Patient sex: F
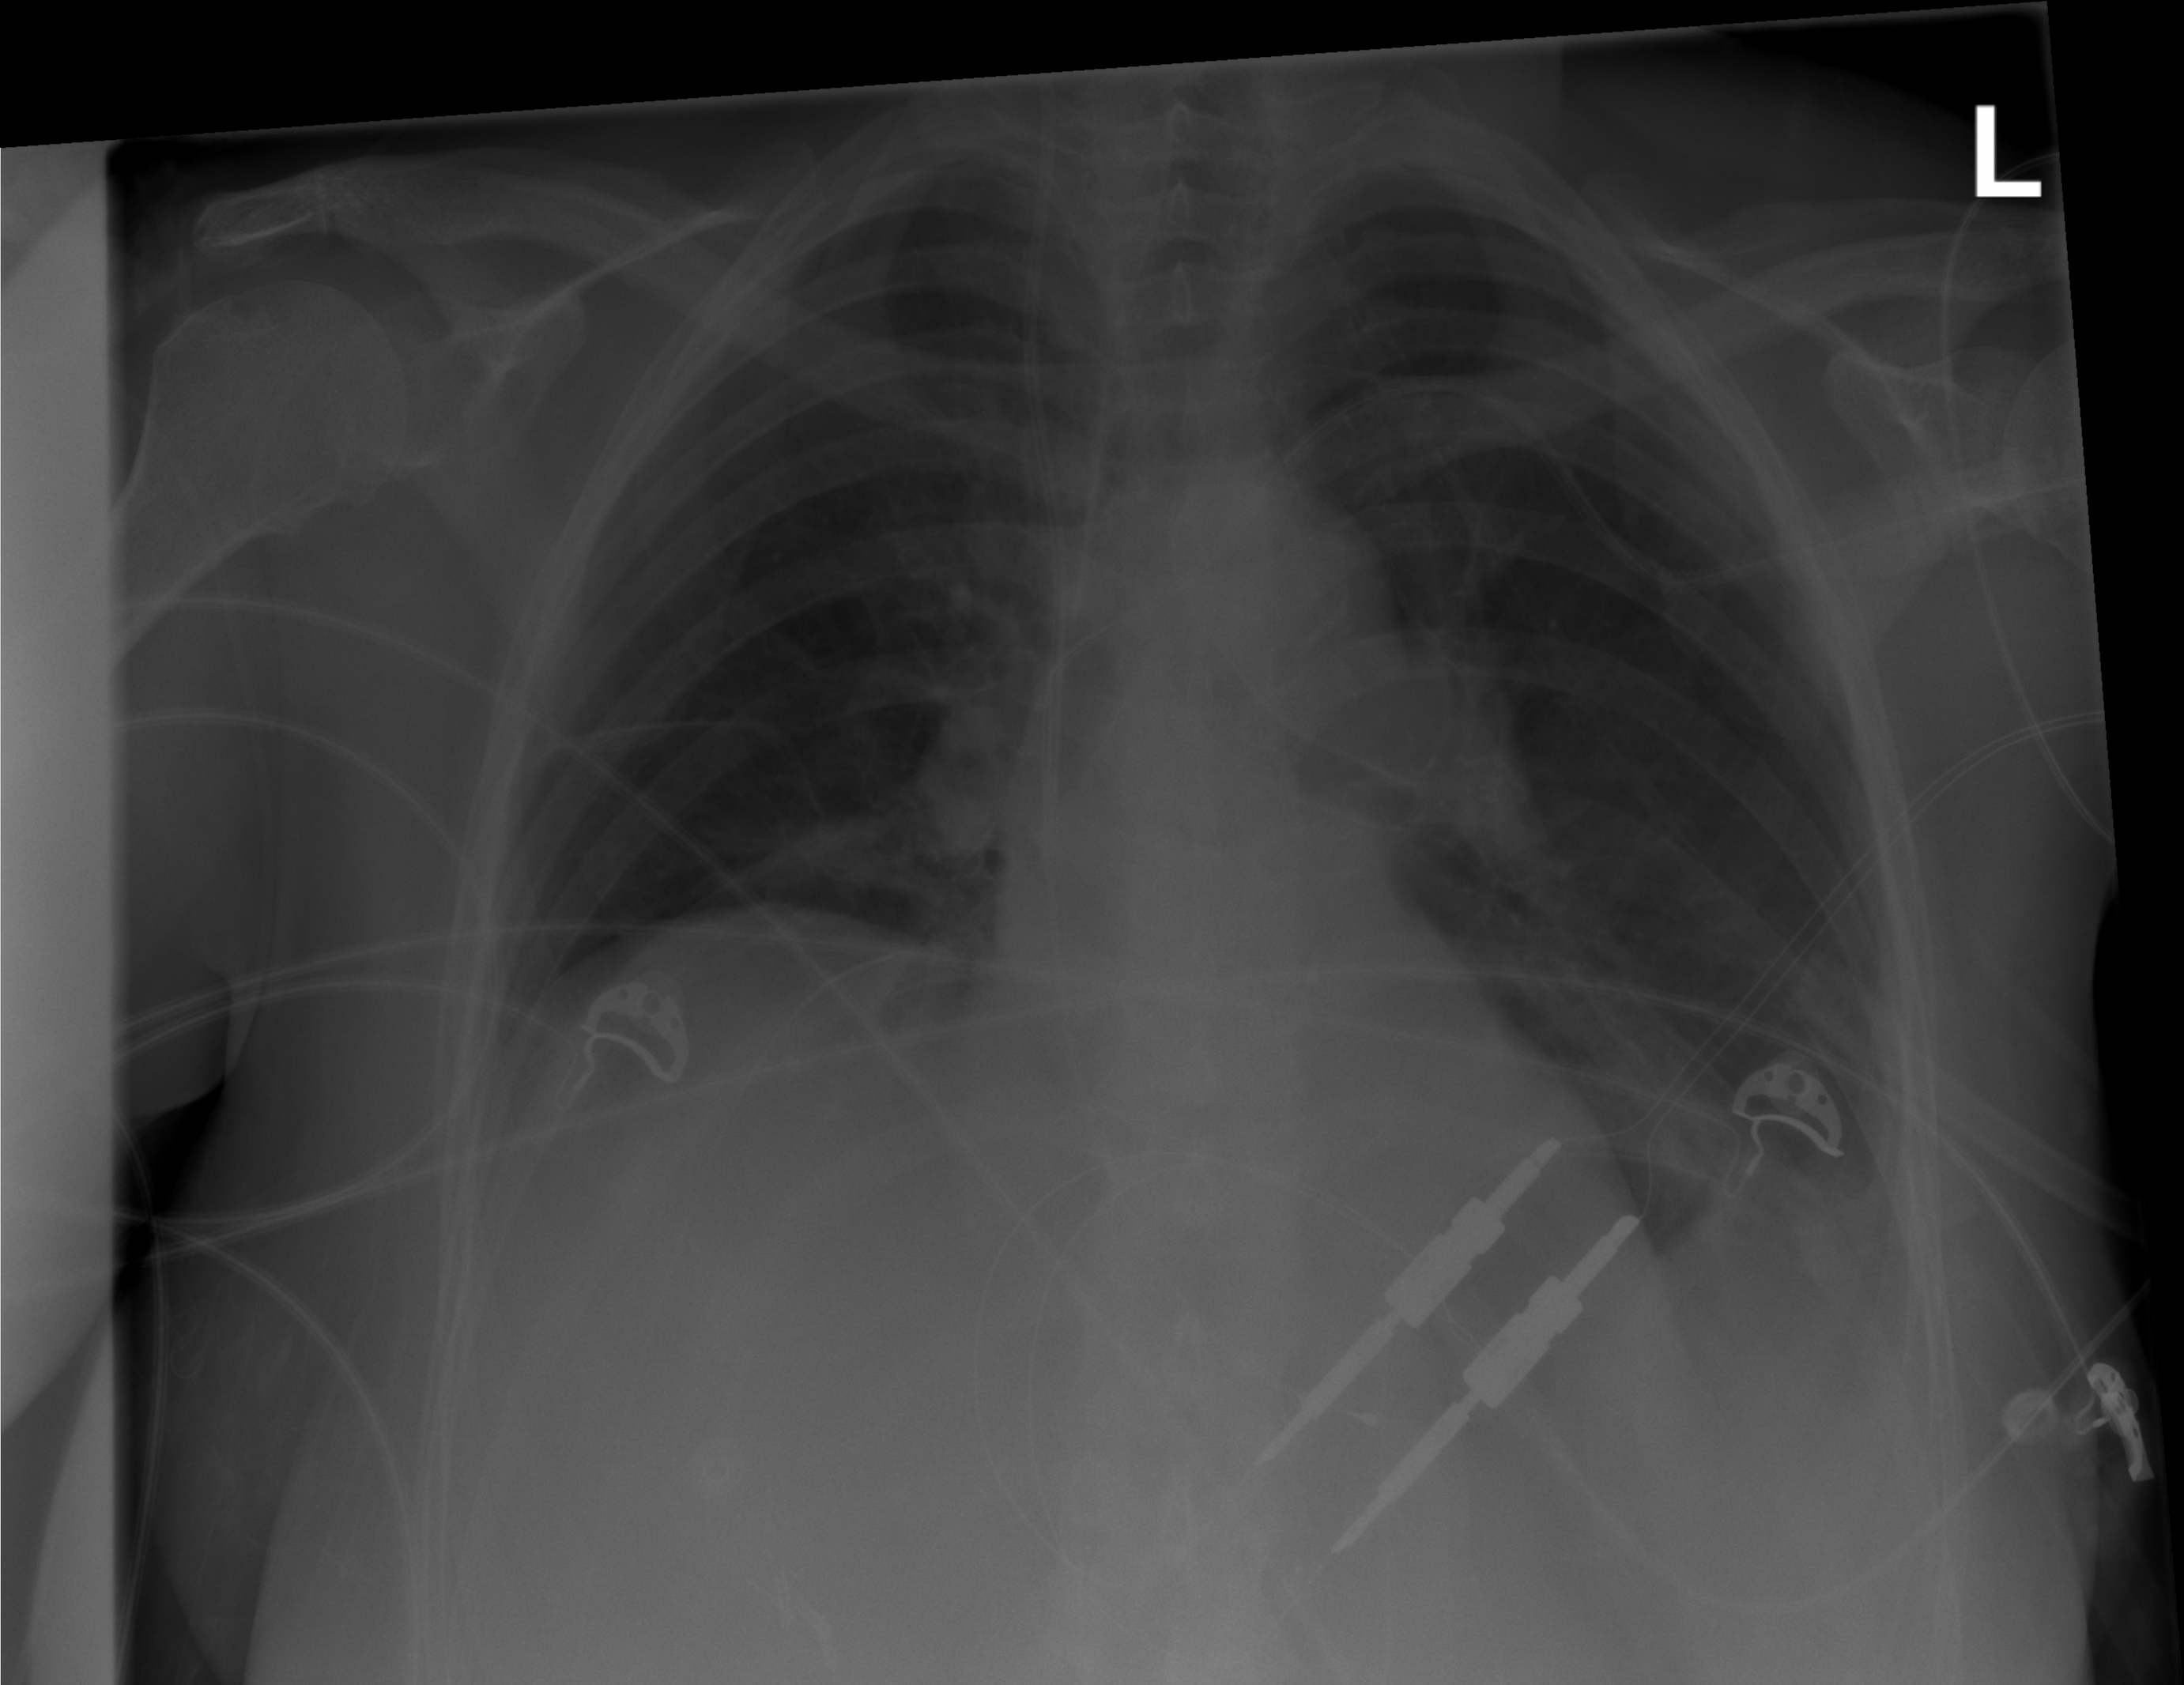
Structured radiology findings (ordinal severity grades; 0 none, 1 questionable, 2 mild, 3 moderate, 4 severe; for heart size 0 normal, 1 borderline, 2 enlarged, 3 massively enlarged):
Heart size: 1
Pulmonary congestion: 0
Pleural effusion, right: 0
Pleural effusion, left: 2
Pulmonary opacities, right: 0
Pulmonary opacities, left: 0
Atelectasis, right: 0
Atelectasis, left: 2